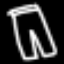
Label: pants